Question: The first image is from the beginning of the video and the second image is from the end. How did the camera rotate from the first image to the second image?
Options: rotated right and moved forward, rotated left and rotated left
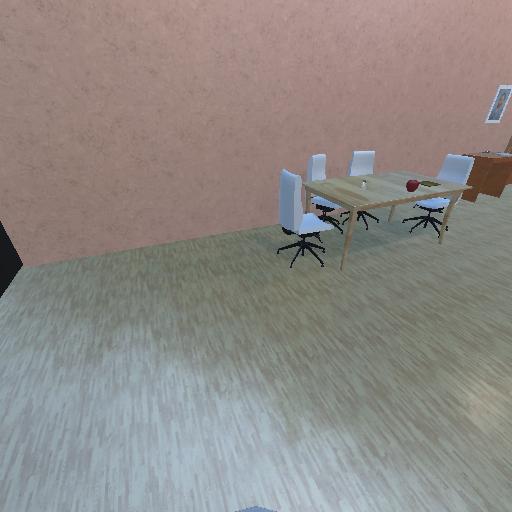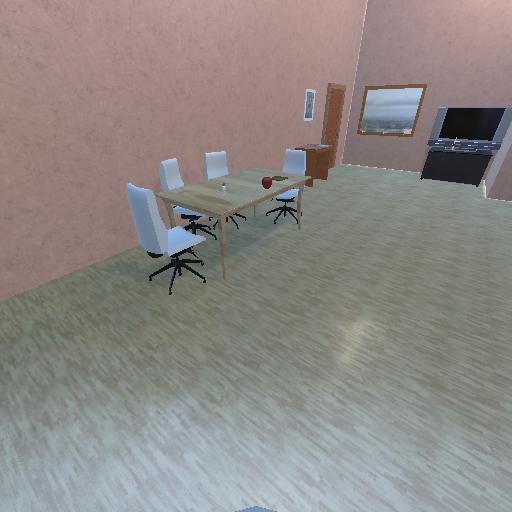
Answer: rotated right and moved forward